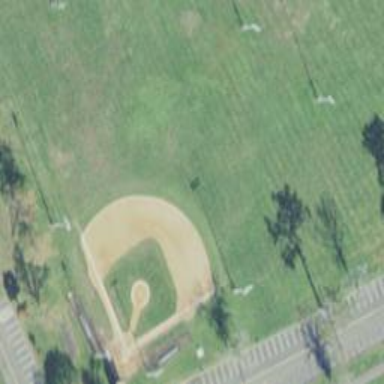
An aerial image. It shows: Baseball pitch for leisure land.